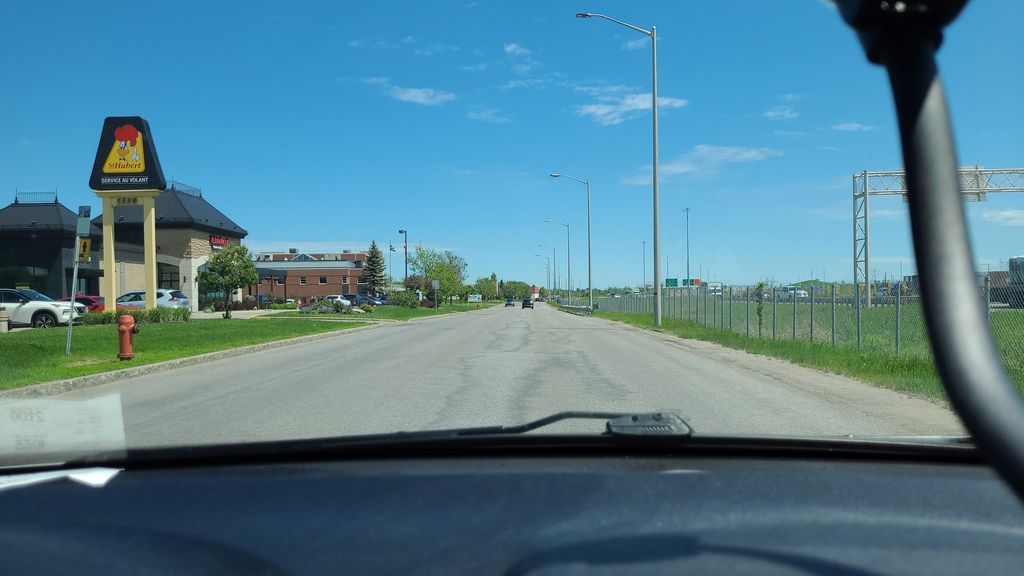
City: quebec_city